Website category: movie
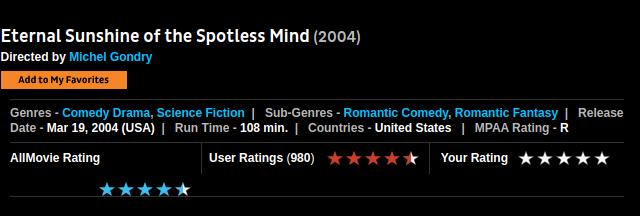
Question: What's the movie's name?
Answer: Eternal Sunshine of the Spotless Mind

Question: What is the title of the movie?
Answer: Eternal Sunshine of the Spotless Mind

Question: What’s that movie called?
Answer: Eternal Sunshine of the Spotless Mind

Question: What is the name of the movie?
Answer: Eternal Sunshine of the Spotless Mind

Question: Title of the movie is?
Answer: Eternal Sunshine of the Spotless Mind

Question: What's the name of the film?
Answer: Eternal Sunshine of the Spotless Mind

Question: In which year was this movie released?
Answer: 2004

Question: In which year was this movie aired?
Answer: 2004

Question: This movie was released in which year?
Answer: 2004

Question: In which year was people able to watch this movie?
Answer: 2004

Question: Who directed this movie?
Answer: Michel Gondry

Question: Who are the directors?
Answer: Michel Gondry

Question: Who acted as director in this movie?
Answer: Michel Gondry

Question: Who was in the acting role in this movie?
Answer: Michel Gondry

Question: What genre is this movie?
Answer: Comedy Drama , Science Fiction

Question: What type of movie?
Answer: Comedy Drama , Science Fiction

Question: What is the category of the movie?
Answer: Comedy Drama , Science Fiction

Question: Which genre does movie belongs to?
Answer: Comedy Drama , Science Fiction

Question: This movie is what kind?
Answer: Comedy Drama , Science Fiction

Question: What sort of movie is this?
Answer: Comedy Drama , Science Fiction

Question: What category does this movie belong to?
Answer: Comedy Drama , Science Fiction

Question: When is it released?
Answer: Mar 19, 2004 (USA)

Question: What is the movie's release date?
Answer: Mar 19, 2004 (USA)

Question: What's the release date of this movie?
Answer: Mar 19, 2004 (USA)

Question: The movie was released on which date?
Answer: Mar 19, 2004 (USA)

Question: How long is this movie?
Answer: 108 min.

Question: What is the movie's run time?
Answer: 108 min.

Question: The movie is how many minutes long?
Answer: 108 min.

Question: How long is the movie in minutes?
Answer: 108 min.

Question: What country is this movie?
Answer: United States

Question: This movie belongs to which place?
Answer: United States

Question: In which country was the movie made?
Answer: United States

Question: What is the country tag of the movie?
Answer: United States

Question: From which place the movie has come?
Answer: United States